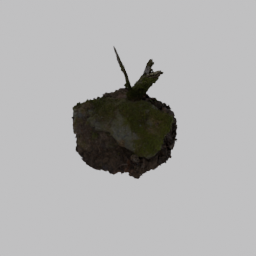
Label: nature